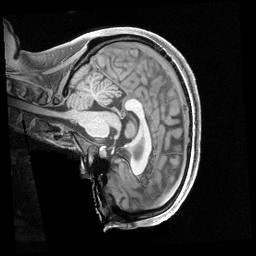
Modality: T1w
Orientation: sagittal
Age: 23
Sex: female
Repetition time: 2.4 s
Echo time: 0.00222 s